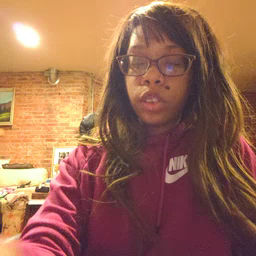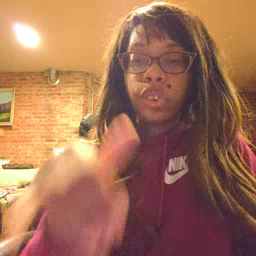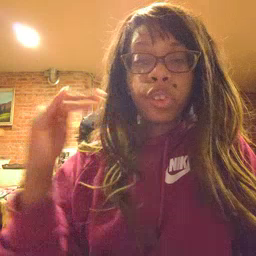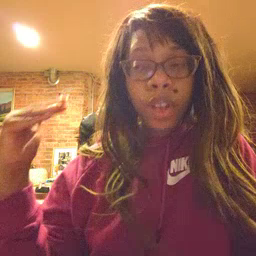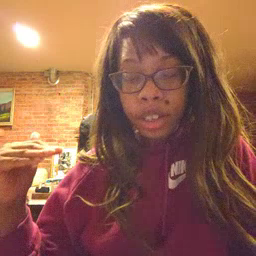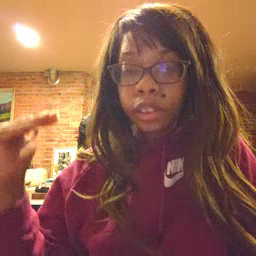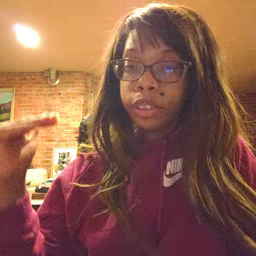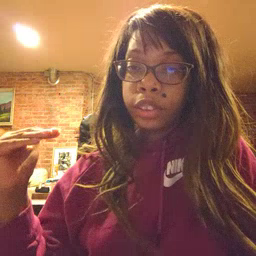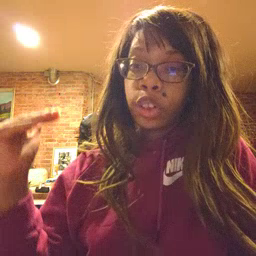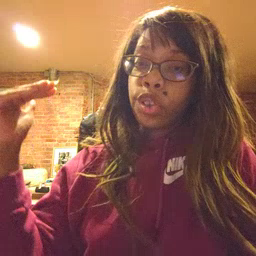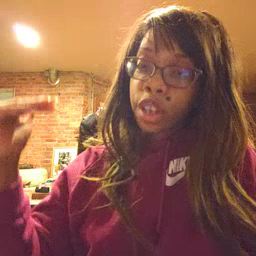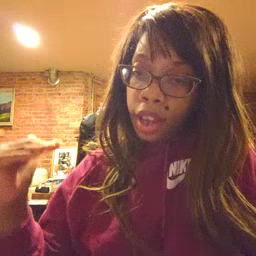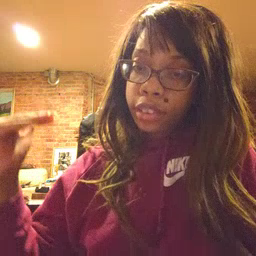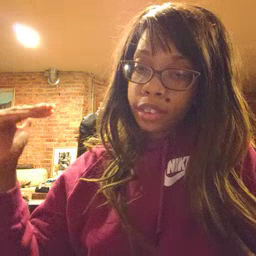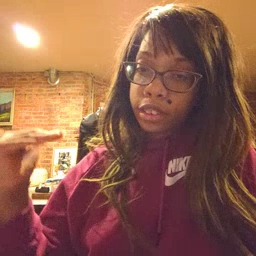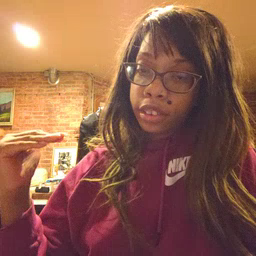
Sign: child